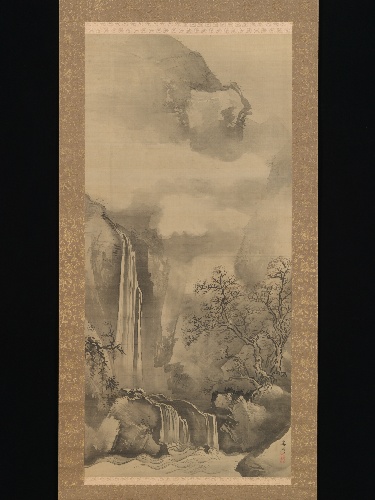
Artist: Tani Bunchō
Artist bio: Japanese, 1763–1840
Date: 1828
Object type: Hanging scroll
Classification: Paintings
Medium: Hanging scroll; ink on silk
Culture: Japan
Period: Edo period (1615–1868)
Dimensions: Image: 49 13/16 × 23 1/4 in. (126.5 × 59.1 cm)
Overall with mounting: 88 3/16 × 29 1/8 in. (224 × 74 cm)
Overall with knobs: 88 3/16 × 31 13/16 in. (224 × 80.8 cm)
Department: Asian Art
Credit line: Mary Griggs Burke Collection, Gift of the Mary and Jackson Burke Foundation, 2015
Accession year: 2015
Repository: Metropolitan Museum of Art, New York, NY
Tags: Waterfalls|Mountains|Landscapes